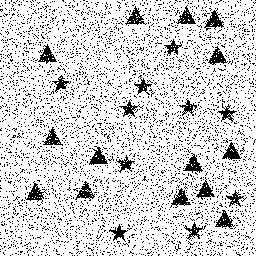
Squares: 0
Triangles: 14
Stars: 10
Total shapes: 24